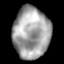
Tissue: lung
Cell type: Myeloid cells
Senescence score: 0.2109
Nuclear area (px): 1848
Mean DAPI intensity: 161.583